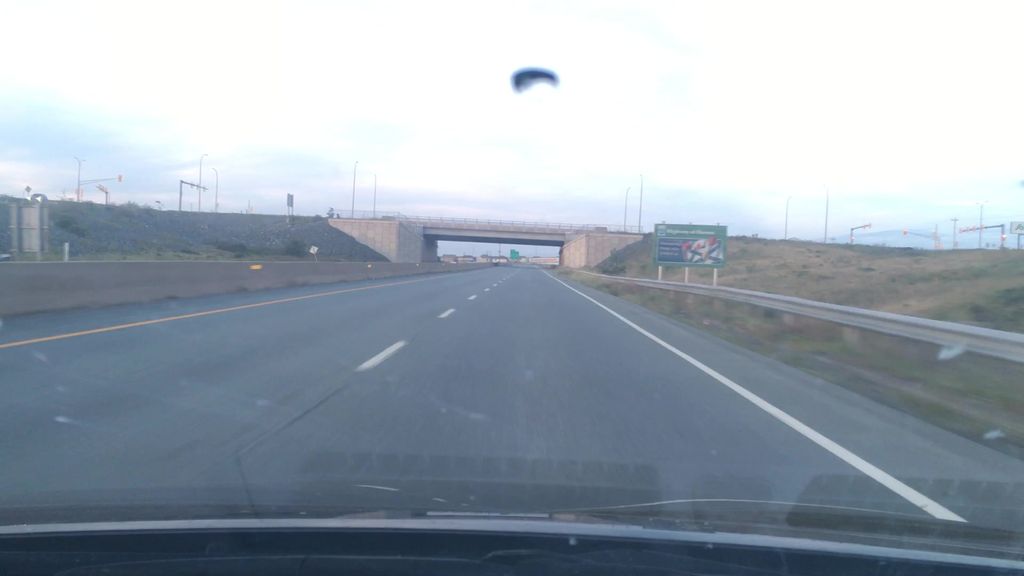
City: halifax